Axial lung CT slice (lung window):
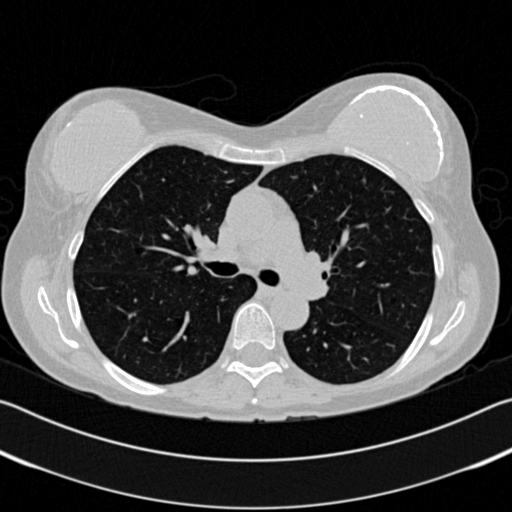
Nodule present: no